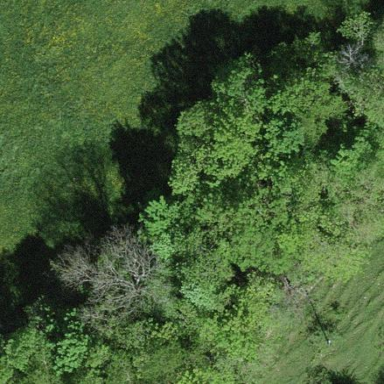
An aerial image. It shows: Forest area.